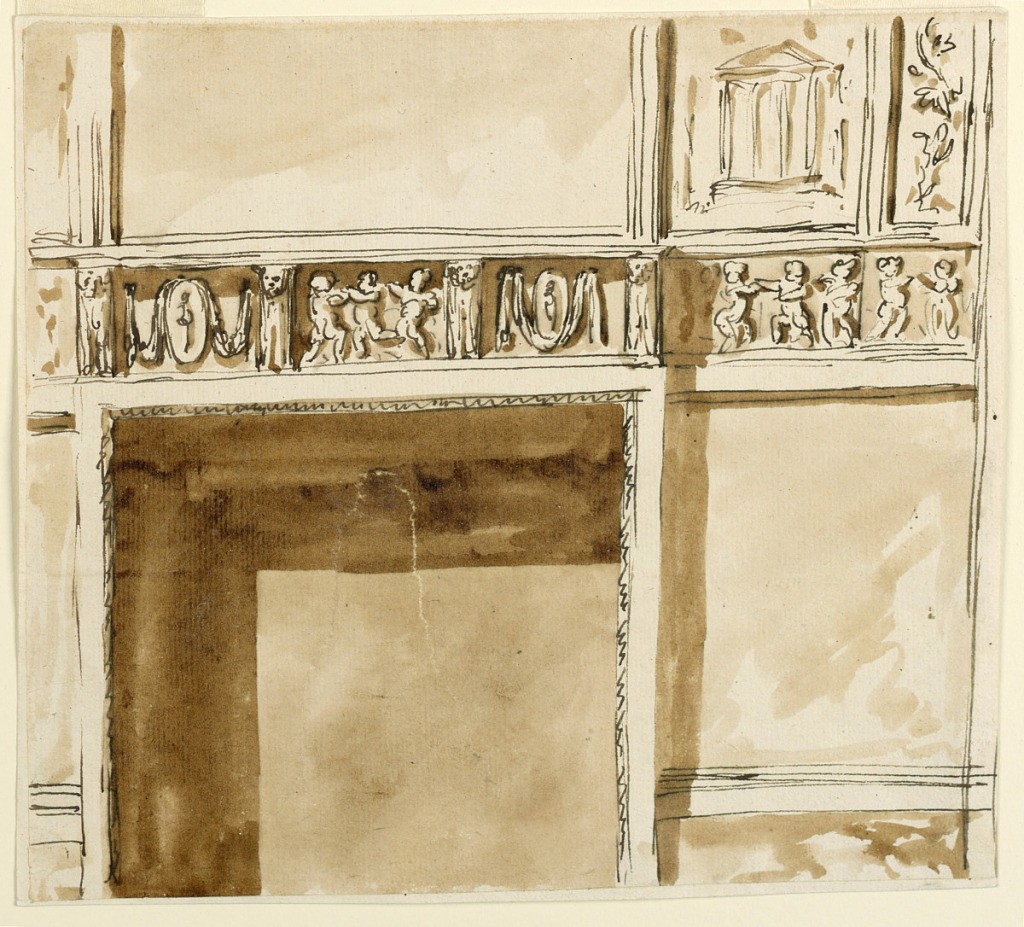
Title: Design for Mantelpiece Reliefs, Noble Cabinet, Palazzo Altieri
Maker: Giuseppe Barberi, Italian, 1746–1809
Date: ca. 1789
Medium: Pen and brown ink, brush and brown wash on off-white laid paper, lined
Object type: Drawing
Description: Reliefs for the mantelpiece, Noble Cabinet, Palazzo Altieri; realized version carved in marble by Vincenzo Pacetti.